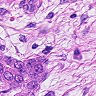
Metastatic tissue present: yes